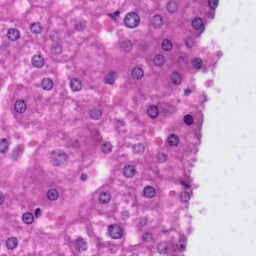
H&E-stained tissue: Liver